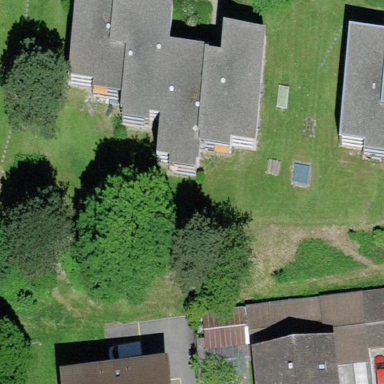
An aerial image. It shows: Residential building.